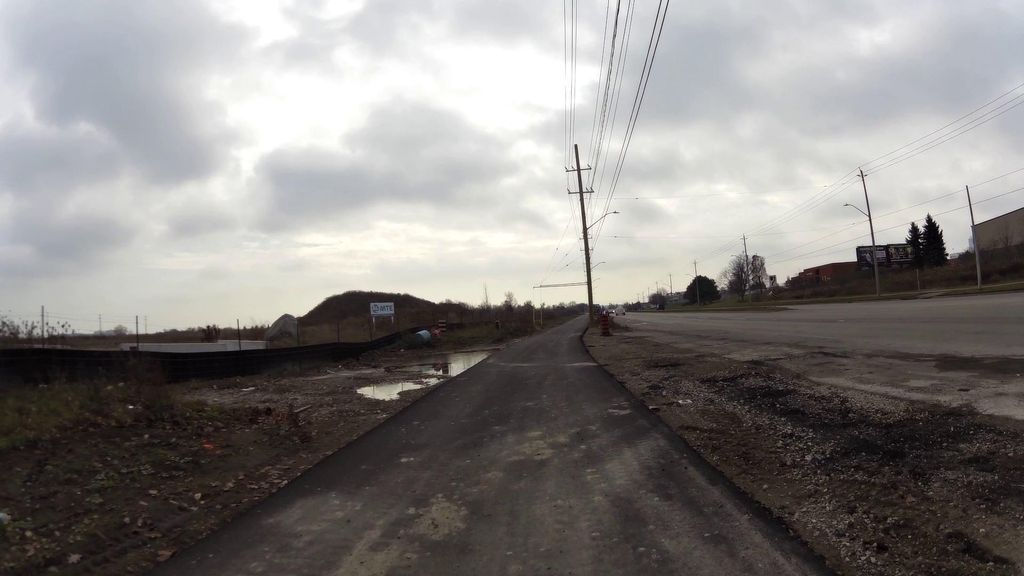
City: kitchener-waterloo